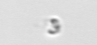
Label: detritus